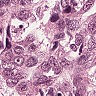
Metastatic tissue present: yes